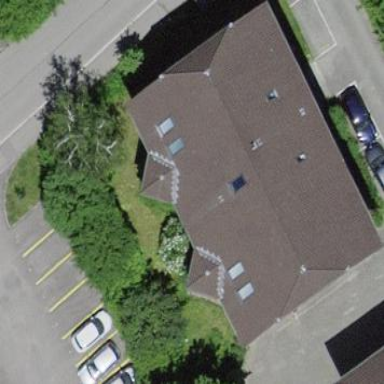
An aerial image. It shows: Half-hipped roof shape on the apartments building.